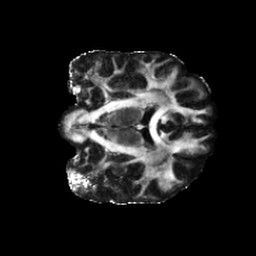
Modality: FA
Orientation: coronal
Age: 25
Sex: female
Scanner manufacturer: siemens
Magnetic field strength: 6.98 T
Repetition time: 7.776 s
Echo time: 0.076 s